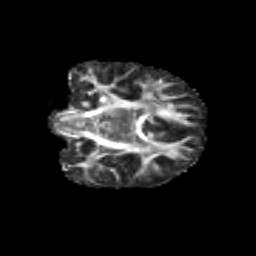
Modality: FA
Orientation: coronal
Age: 12
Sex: female
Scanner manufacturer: siemens
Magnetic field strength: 3 T
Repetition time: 3.8 s
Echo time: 0.07 s